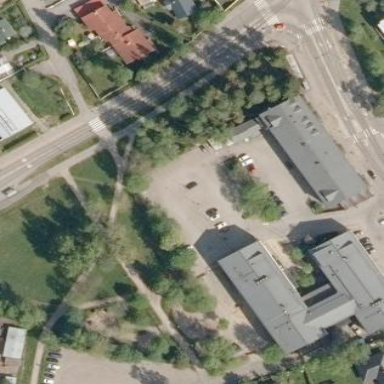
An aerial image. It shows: Parking area with surface.